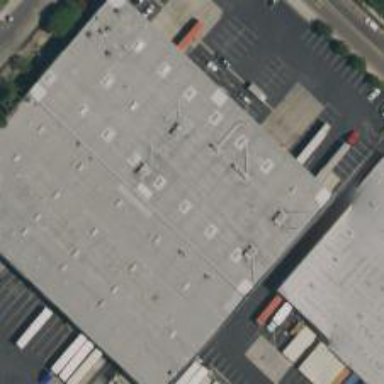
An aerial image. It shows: Warehouse.